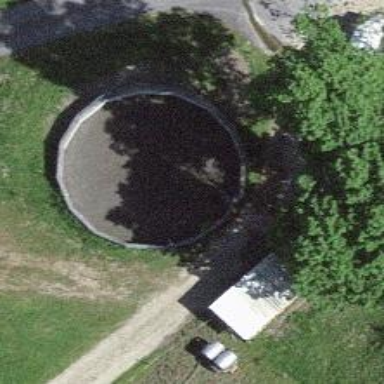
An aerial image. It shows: Silo.